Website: home-depot
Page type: account-selection
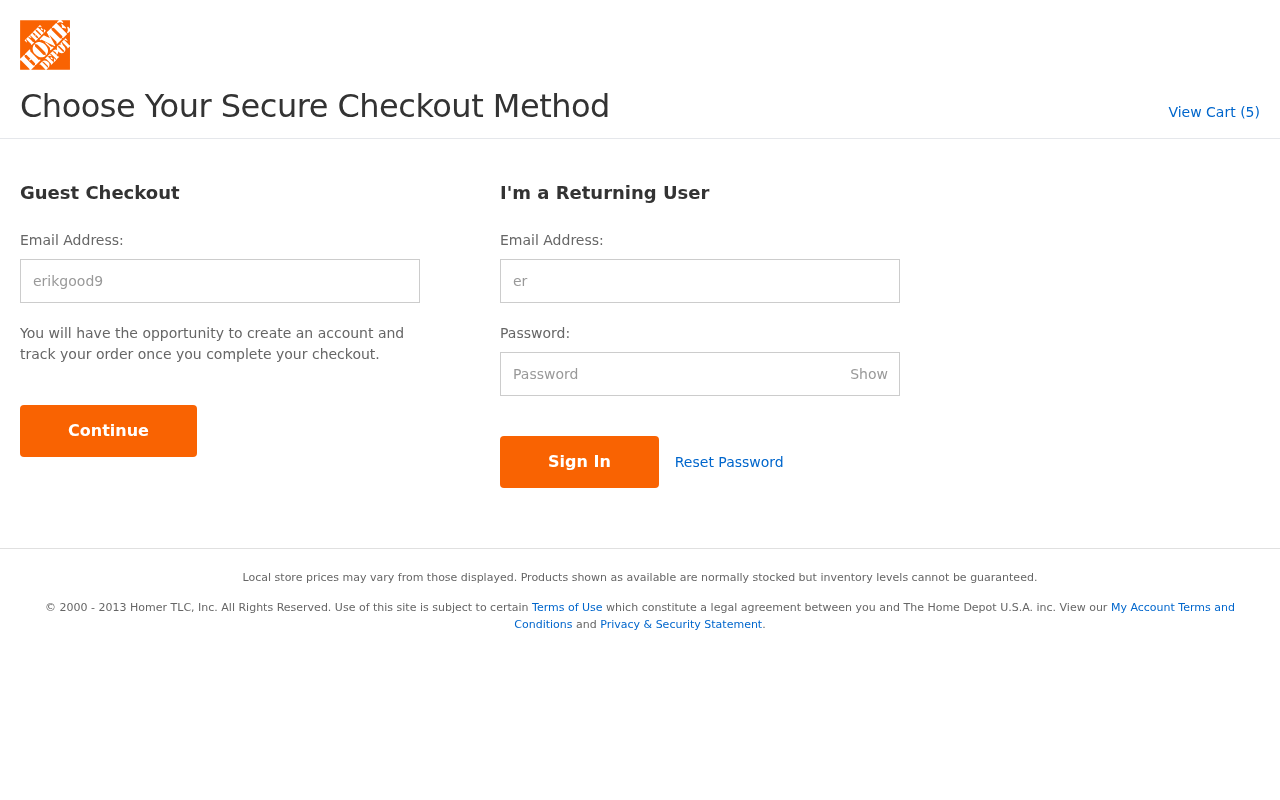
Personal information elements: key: PII_LOGIN_USERNAME
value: erikgood9
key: PII_LOGIN_USERNAME2
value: erikgood9
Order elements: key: ORDER_NUM_ITEMS
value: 5